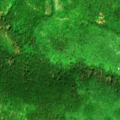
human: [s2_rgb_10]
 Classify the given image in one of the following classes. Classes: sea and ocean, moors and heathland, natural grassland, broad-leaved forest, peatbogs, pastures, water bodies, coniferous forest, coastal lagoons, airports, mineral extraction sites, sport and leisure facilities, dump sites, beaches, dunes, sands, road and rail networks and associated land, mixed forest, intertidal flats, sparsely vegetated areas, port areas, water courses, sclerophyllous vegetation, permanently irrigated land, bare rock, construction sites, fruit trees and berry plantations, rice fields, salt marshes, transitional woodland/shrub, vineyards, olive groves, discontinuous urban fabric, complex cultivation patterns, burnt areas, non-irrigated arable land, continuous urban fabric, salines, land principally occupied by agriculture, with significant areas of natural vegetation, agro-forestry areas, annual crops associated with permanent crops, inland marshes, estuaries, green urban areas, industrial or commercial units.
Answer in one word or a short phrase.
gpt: broad-leaved forest, transitional woodland/shrub